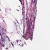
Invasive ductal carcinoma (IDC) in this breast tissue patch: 0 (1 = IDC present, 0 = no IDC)